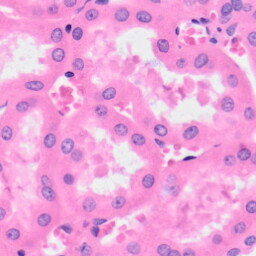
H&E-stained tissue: Kidney